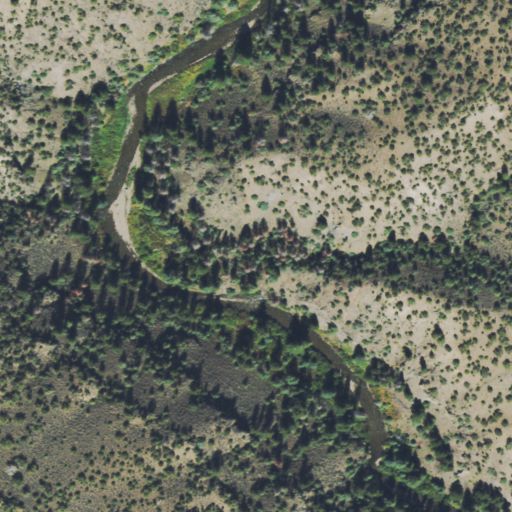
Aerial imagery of valley in Colorado named High Trail Gulch containing evergreen forest, shrub, and woody wetlands